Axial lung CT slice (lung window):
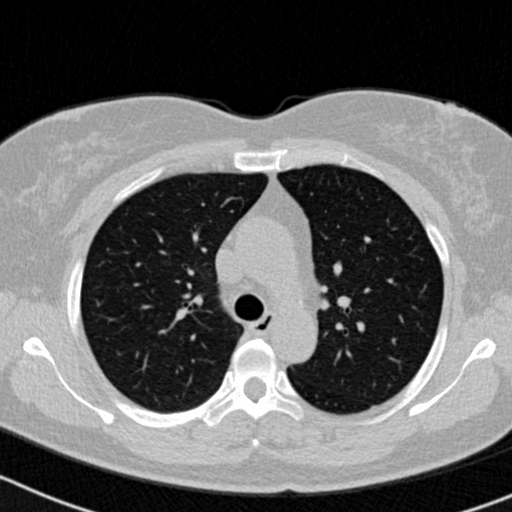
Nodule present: no